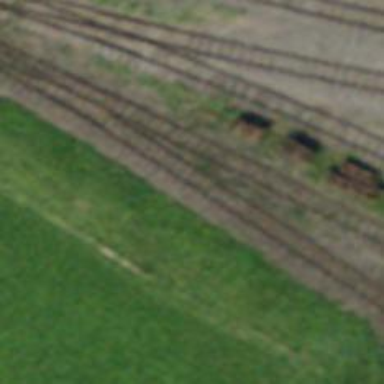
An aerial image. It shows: Narrow-gauge railway with one track passing through yard.